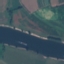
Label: River